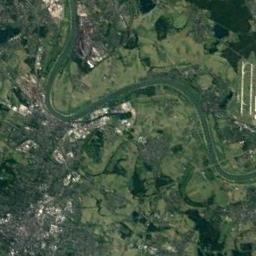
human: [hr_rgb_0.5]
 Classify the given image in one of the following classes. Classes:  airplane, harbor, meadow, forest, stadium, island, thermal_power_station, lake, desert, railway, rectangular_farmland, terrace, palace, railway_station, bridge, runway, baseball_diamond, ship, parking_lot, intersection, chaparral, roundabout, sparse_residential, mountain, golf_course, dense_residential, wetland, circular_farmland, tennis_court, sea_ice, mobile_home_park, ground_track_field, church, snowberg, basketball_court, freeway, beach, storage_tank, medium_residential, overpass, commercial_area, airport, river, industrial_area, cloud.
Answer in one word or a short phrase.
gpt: river